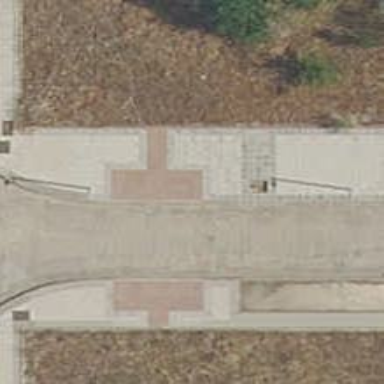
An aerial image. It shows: Footway surfaced with paving stones.